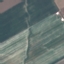
Land use / land cover: AnnualCrop